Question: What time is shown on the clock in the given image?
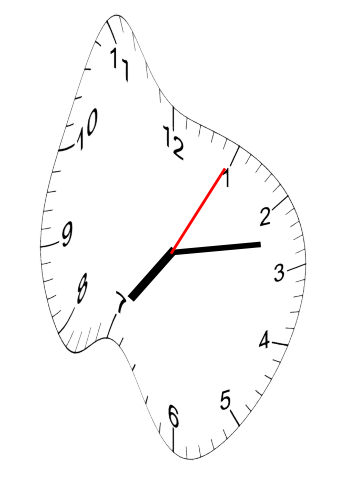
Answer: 07:13:05